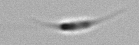
Label: Cylindrotheca